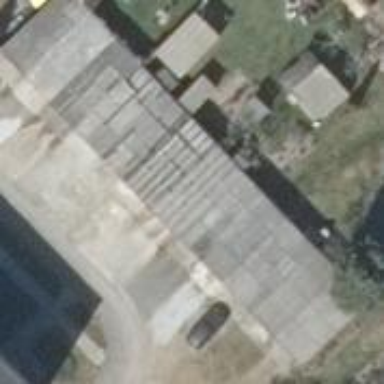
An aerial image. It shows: Group of garages.